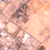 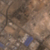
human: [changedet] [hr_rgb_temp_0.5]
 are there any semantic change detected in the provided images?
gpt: No change occurred.